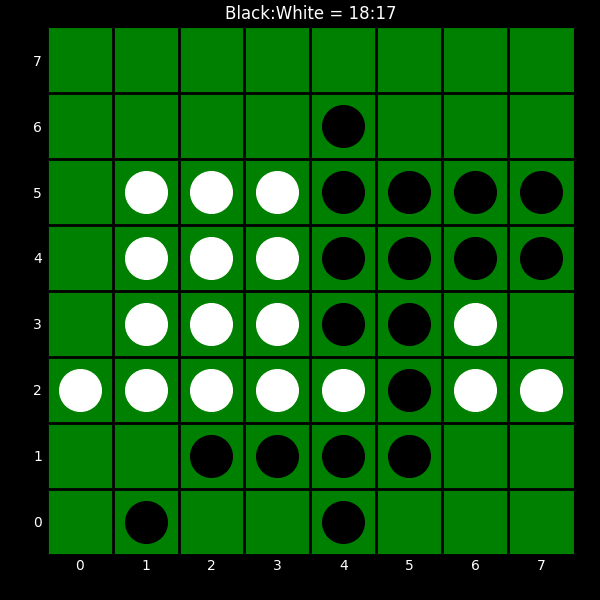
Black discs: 18
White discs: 17